Question: I have a simple html page with some style in it and I do not understand why the adds some top margin?
Here is the source:
'''
<!doctype html>
<html>
<head>
<title></title>
<style type="text/css">
body {
margin: 0;
padding: 0;
background-color: #ffffcc;
}
#content {
width: 900px;
margin-left: auto;
margin-right: auto;
border: 0;
background-color: #ccccff;
}
</style>
</head>
<body>
<div id="content">
<div>
<ul>
<li><a href="./xxx.html">xxx</a>
</li>
<li><a href="./yyy.html">yyy</a>
</li>
<li><a href="./zzzz.html">zzz</a>
</li>
</ul>
</div>
</div>
</body>
</html>
'''
Here is the "annoying" space.

If I add "margin-top : 0;" to the the space is gone...but I I'm not happy until I understand why.
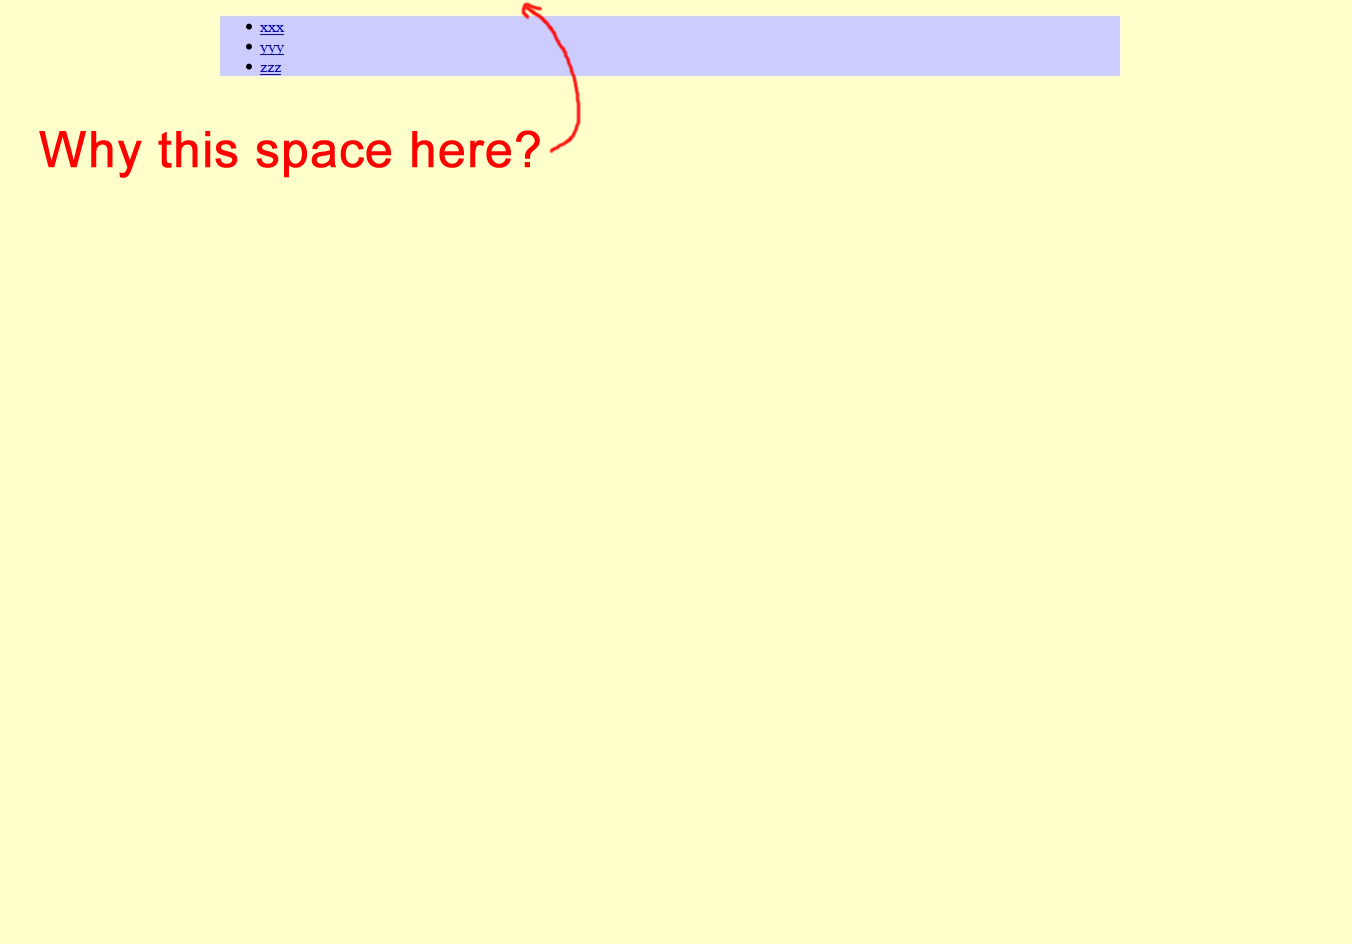
Answer: The margin on the '<ul>' comes from the default styling that a browser adds to the element. For example if you open Chrome's DevTools and inspect the '<ul>' element you'll see styling like this. The refers to the browsers default styling. '1em' of margin becomes '16px' as the browser has a 'font-size: 16px' by default.
As the default styling isn't the same between browsers a common technique is to use a reset stylesheet, like <URL>, to reduce these browser inconsistencies.